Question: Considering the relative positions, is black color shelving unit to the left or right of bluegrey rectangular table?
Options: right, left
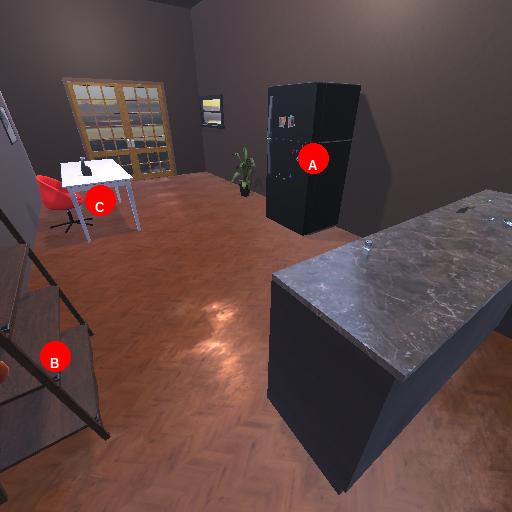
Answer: right